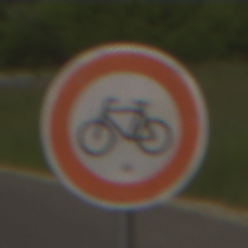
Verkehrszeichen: VerbotRadverkehr
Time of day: Midday
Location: Outdoor (RoadRail)
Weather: PartlyCloudy
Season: NotSpecified
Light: Natural